Field crop: maize
Growth stage: 2
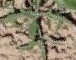
Species: atriplex